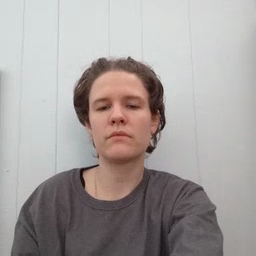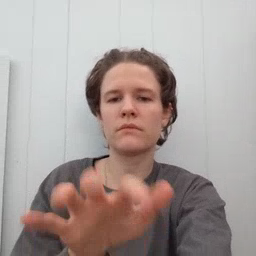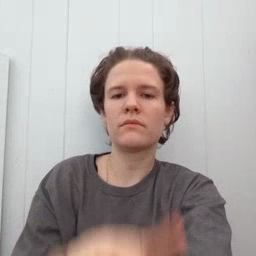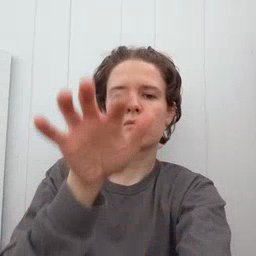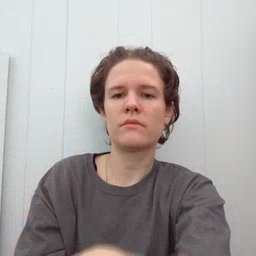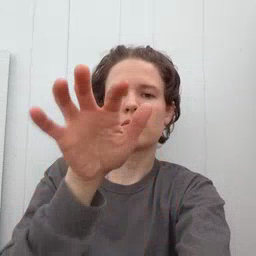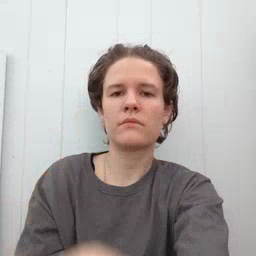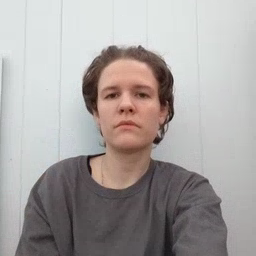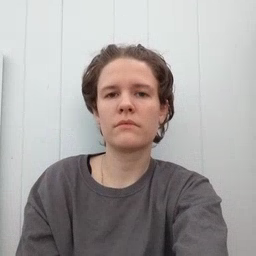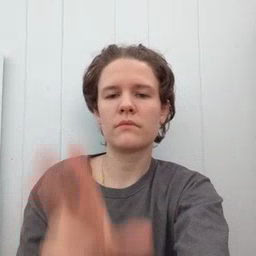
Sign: alligator